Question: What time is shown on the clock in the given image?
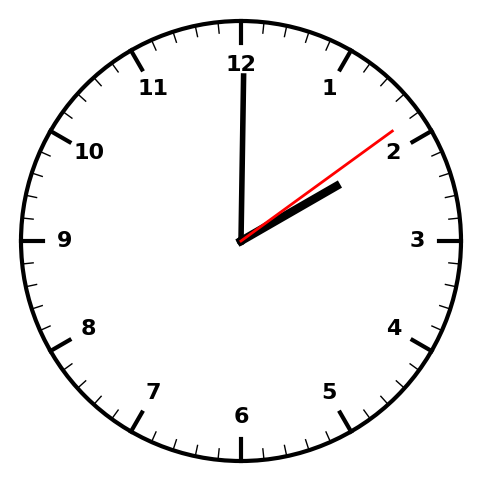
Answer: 02:00:09